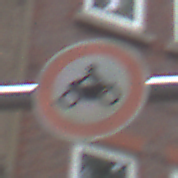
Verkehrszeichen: VerbotKraftraeder
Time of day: MorningAfternoon
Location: Outdoor (Urban)
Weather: Overcast
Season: NotSpecified
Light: Natural